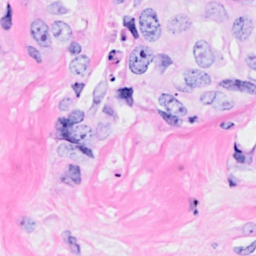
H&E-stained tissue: Breast